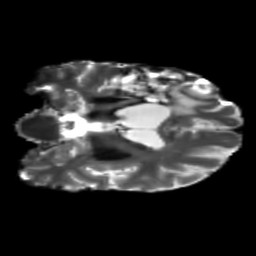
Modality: T2w
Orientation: coronal
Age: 61
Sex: male
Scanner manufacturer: siemens
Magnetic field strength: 3 T
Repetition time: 5.25 s
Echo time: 0.08 s